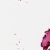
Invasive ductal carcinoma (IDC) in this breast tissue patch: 0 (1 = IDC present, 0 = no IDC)